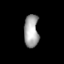
Tissue: skin
Cell type: Epithelial cells
Senescence score: 0.7388
Nuclear area (px): 464
Mean DAPI intensity: 164.817